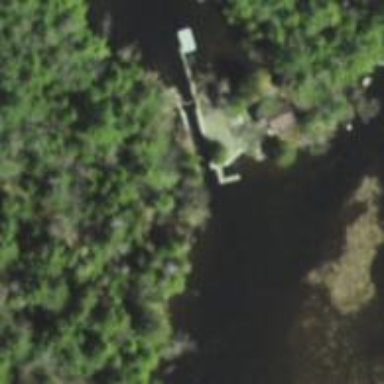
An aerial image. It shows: Lock gate along waterway.